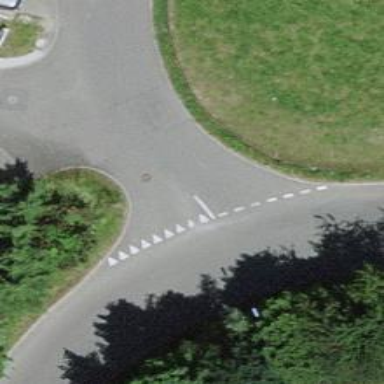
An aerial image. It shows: Road with "give way" sign.